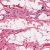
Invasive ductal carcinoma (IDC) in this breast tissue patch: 0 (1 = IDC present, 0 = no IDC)